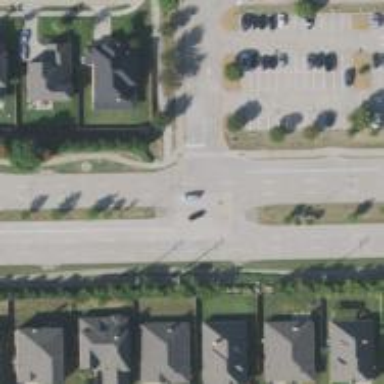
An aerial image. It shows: Primary highway with separate sidewalk.